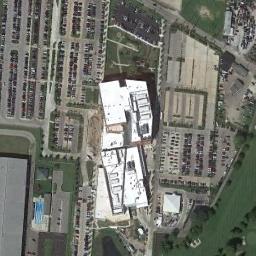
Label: parking_lot